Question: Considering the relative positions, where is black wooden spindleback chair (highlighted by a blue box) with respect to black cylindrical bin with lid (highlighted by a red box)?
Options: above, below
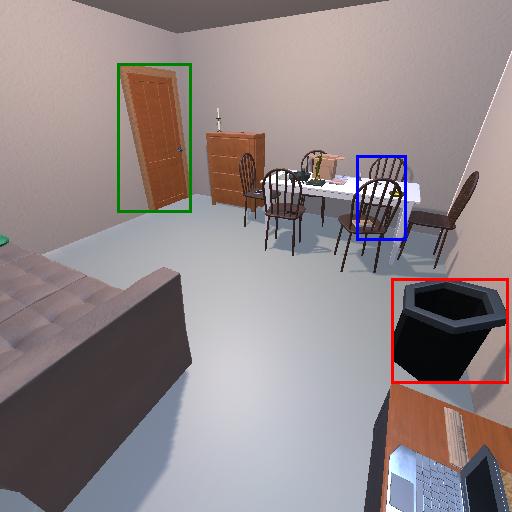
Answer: above